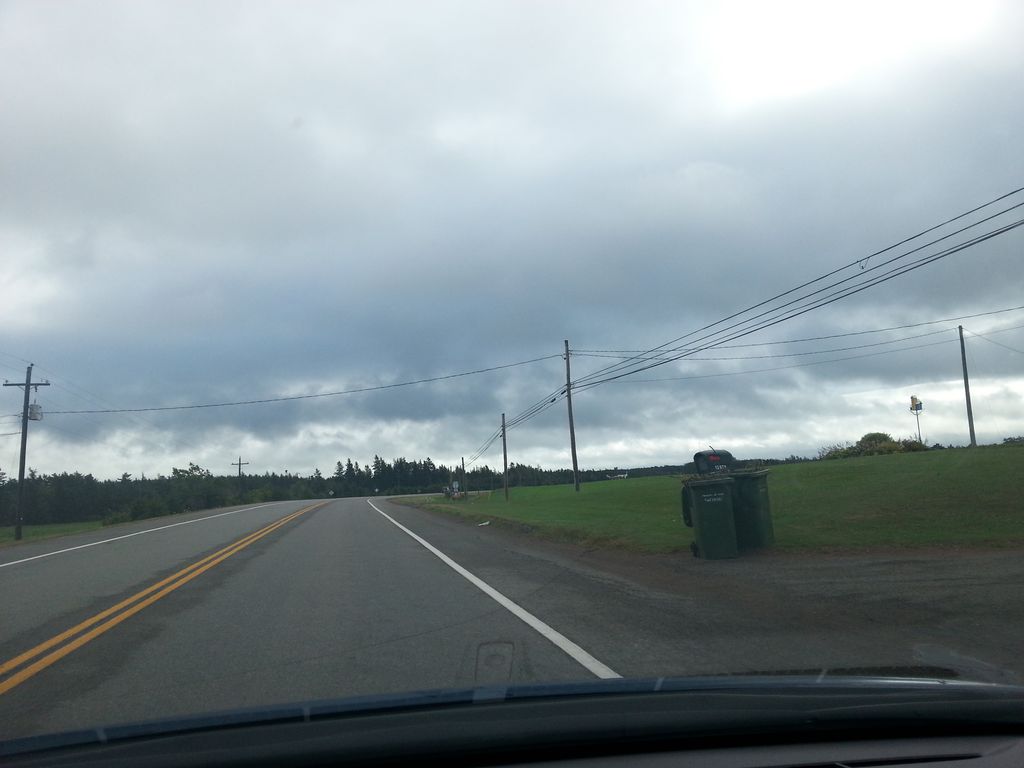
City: charlottetown